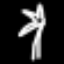
Label: palm tree